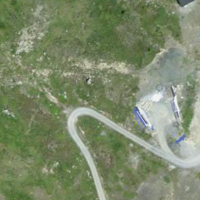
EUNIS habitat code: 26
Species observed at this site:
Arnica montana